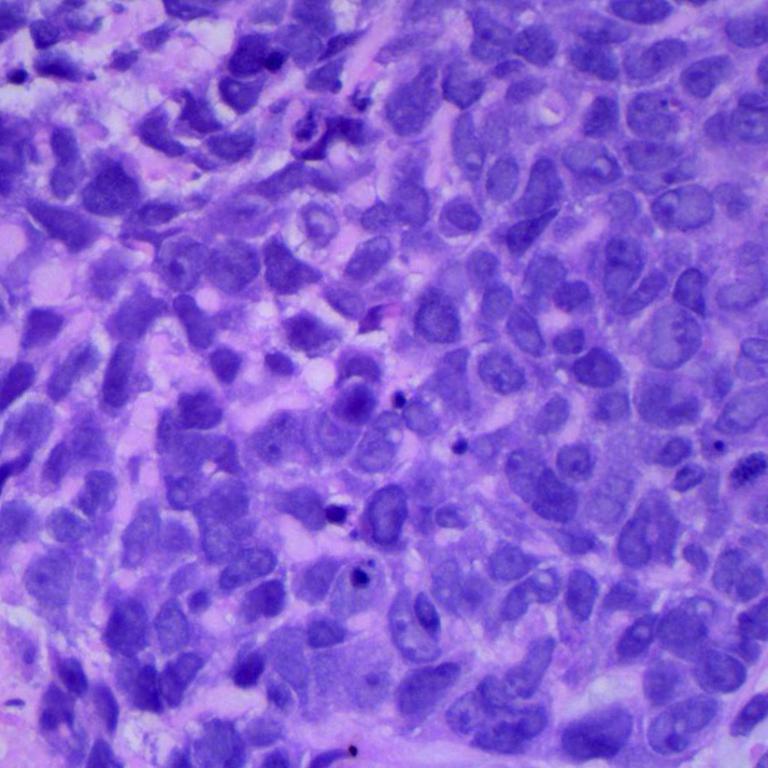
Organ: lung
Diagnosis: squamous carcinomas